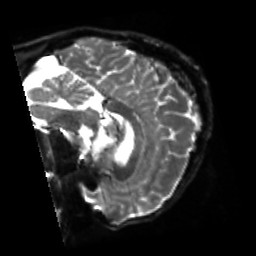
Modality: sbref
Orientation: sagittal
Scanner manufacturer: siemens
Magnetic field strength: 3 T
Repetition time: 4 s
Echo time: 0.0594 s